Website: crate-barrel
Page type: customer-info-address
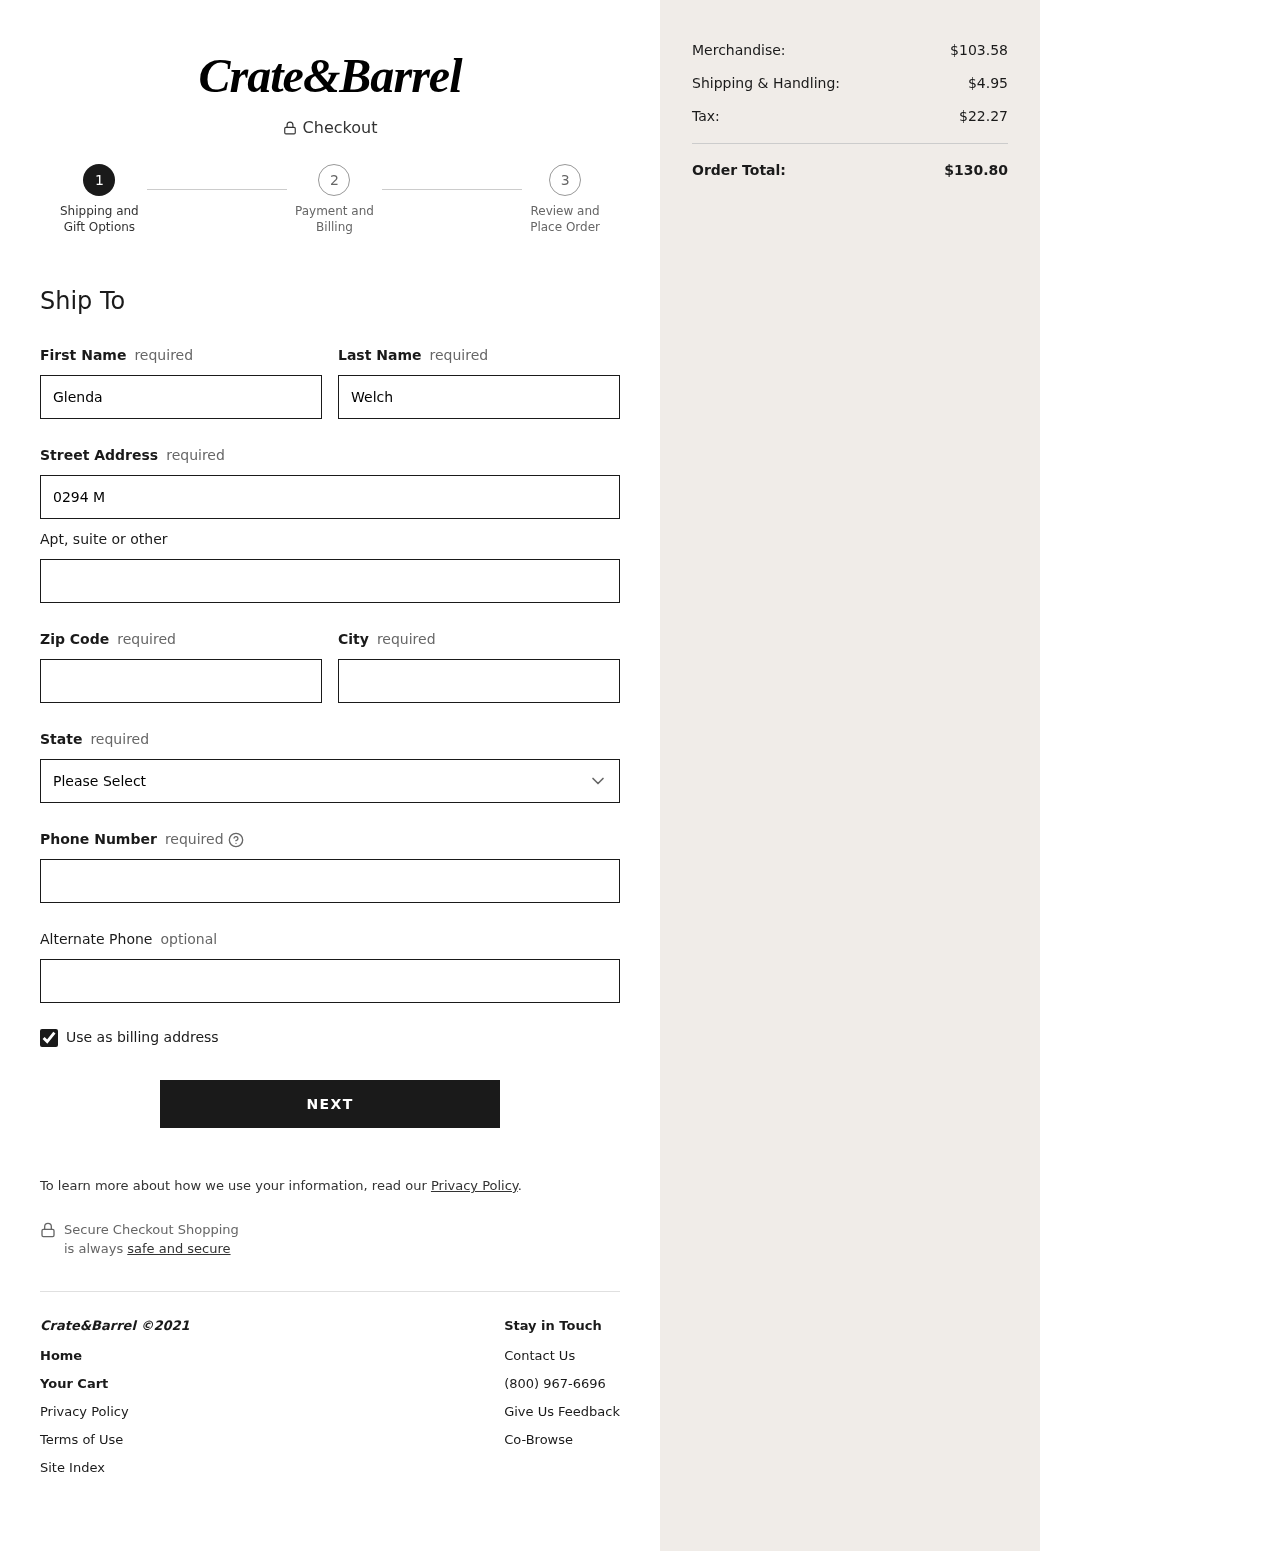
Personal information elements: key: PII_STATE
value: New Mexico
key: PII_FIRSTNAME
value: Glenda
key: PII_LASTNAME
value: Welch
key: PII_STREET
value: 0294 Morgan Fort Apt. 039
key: PII_POSTCODE
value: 11943
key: PII_CITY
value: Mosleyville
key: PII_PHONE
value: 3329246623
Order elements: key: ORDER_SUBTOTAL
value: $103.58
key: ORDER_SHIPPING_COST
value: $4.95
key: ORDER_TAX
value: $22.27
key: ORDER_TOTAL
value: $130.80